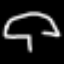
Label: mushroom